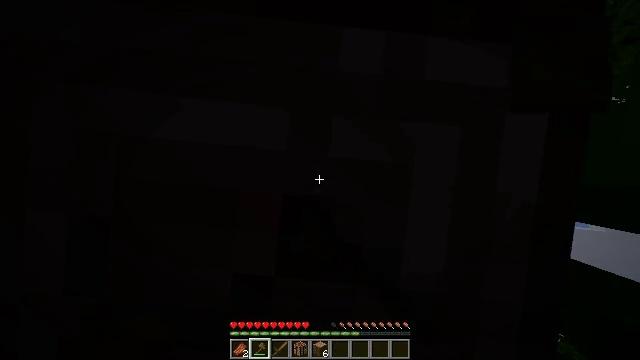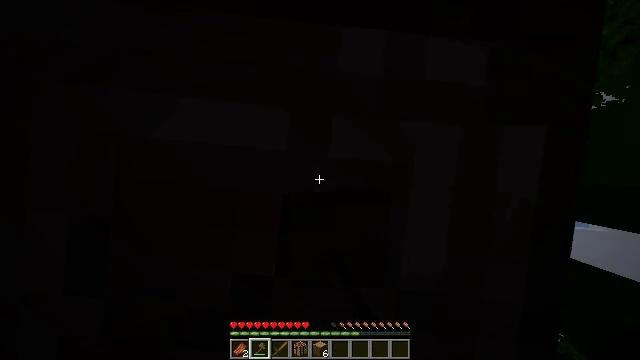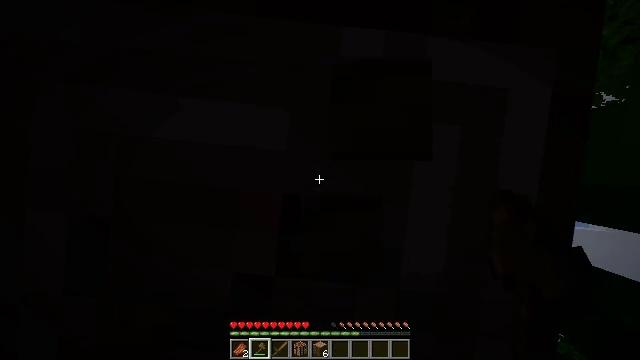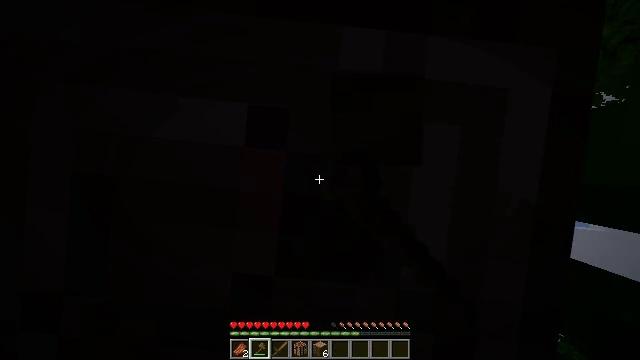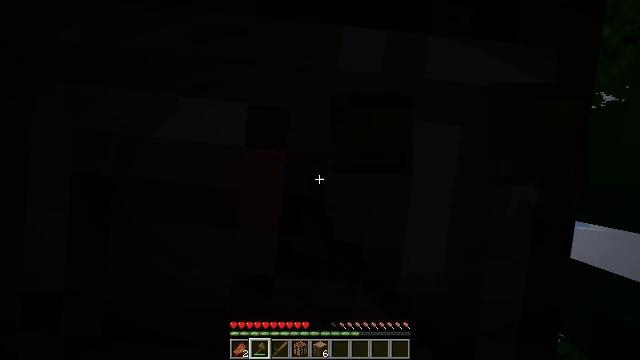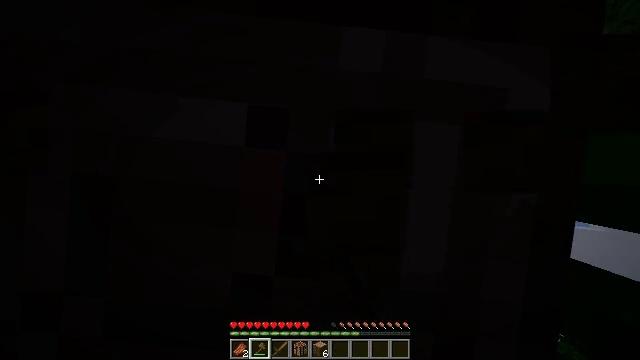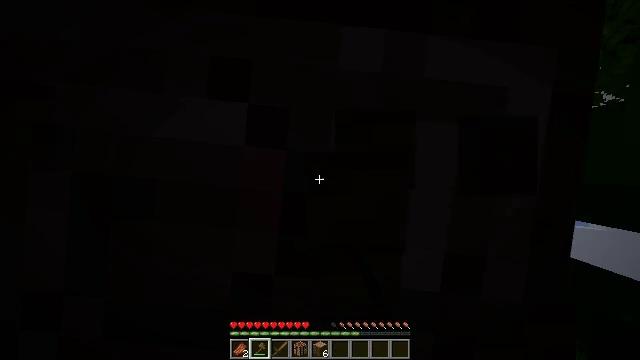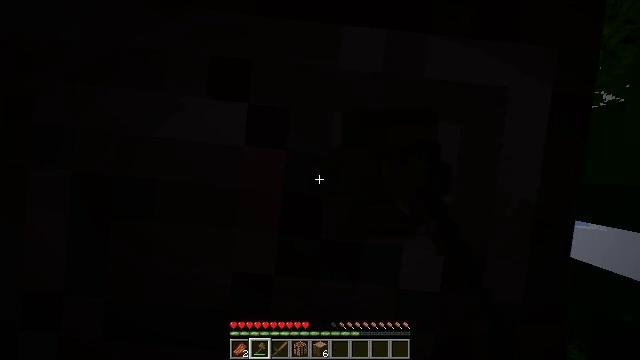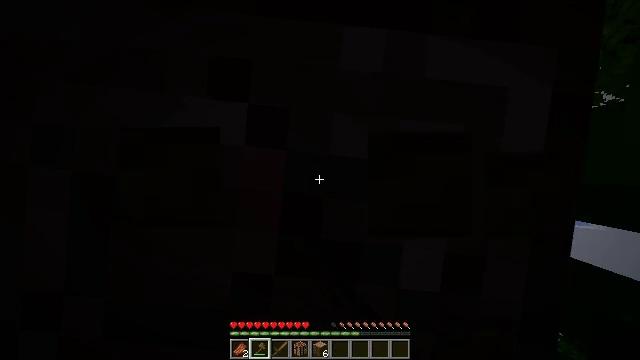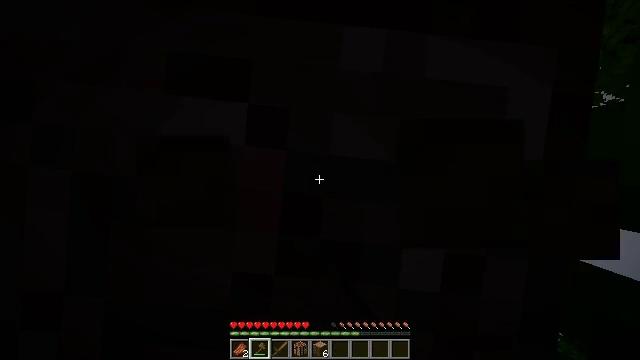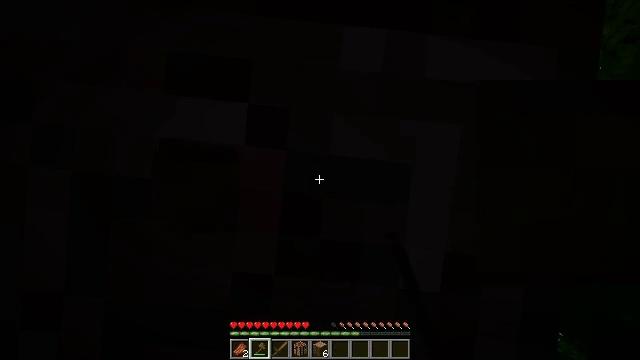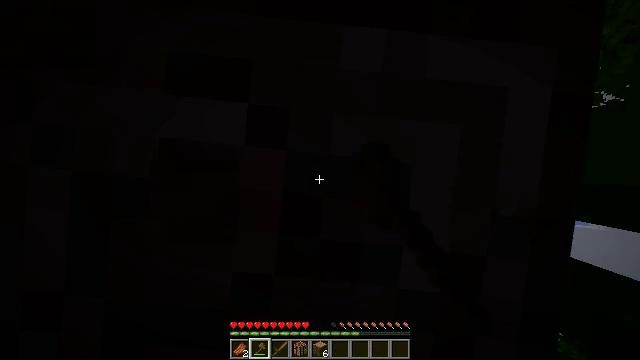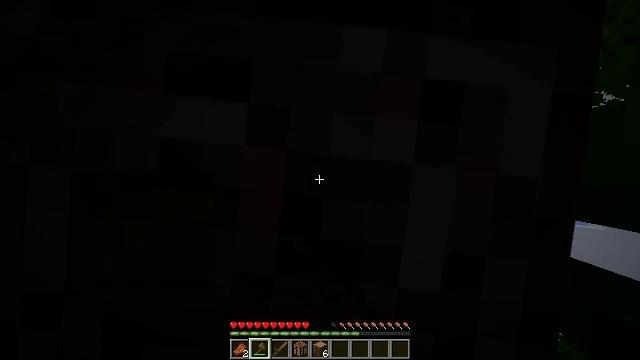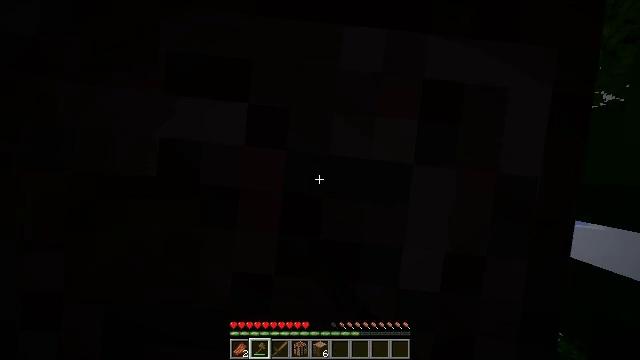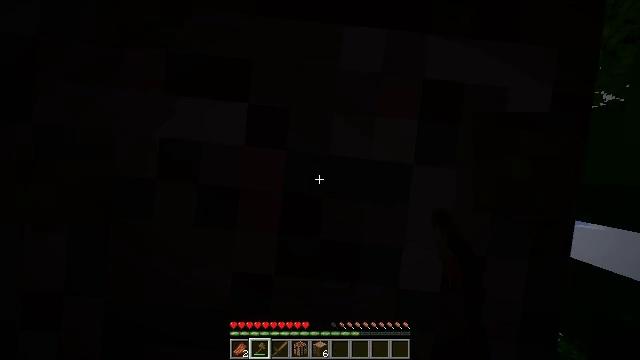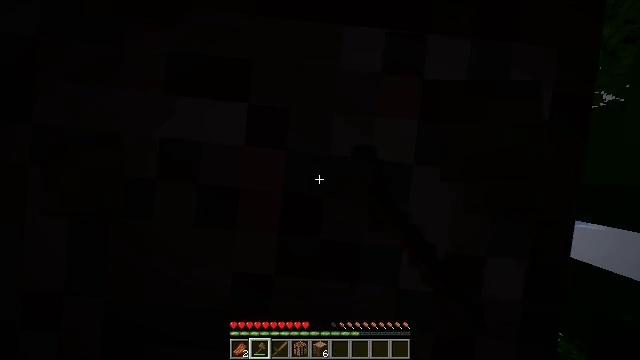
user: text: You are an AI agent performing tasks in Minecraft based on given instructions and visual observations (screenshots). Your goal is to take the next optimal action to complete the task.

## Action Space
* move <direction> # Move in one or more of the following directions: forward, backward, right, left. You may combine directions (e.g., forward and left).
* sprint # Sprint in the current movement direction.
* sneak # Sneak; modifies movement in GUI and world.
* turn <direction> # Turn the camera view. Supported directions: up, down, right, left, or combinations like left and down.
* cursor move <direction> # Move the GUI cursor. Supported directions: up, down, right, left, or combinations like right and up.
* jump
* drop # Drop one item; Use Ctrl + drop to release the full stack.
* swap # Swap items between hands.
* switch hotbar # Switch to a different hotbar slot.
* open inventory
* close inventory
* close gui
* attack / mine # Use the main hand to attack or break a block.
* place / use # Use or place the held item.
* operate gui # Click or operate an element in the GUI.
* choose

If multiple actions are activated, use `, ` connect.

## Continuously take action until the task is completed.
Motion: motion action
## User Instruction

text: Chop down a jungle log from the jungle tree.
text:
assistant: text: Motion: attack / mine
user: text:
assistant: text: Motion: attack / mine
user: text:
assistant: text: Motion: attack / mine
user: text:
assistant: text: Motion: attack / mine
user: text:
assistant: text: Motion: attack / mine
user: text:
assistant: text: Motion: attack / mine
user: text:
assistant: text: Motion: attack / mine
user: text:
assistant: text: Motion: attack / mine
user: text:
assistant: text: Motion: attack / mine
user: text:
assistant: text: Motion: attack / mine
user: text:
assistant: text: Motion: attack / mine
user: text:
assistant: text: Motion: attack / mine
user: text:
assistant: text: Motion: attack / mine
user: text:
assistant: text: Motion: attack / mine
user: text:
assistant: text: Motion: attack / mine
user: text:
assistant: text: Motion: attack / mine
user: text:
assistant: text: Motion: attack / mine
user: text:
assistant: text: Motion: attack / mine
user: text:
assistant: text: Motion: attack / mine
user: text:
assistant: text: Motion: attack / mine
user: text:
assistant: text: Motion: turn up, attack / mine
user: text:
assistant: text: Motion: turn left and up, attack / mine
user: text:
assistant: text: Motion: attack / mine
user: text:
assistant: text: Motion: attack / mine
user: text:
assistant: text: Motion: attack / mine
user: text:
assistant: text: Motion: attack / mine
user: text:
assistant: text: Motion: move back, attack / mine
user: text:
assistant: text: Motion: move back, attack / mine
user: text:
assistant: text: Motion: move back, attack / mine
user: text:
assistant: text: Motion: attack / mine